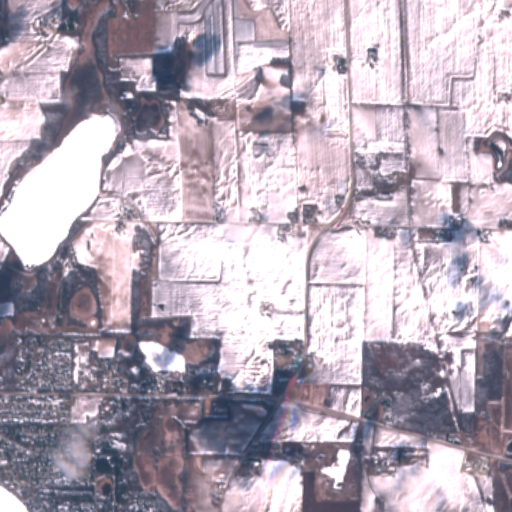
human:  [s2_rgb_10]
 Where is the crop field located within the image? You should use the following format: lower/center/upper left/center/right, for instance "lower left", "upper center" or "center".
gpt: The crop field is located in the lower left of the image.
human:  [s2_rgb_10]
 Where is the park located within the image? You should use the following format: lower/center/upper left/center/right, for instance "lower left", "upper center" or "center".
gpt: The park is located in the lower left of the image.
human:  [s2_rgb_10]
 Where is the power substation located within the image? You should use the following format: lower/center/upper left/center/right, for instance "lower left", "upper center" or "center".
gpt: The power substation is located in the lower right of the image.
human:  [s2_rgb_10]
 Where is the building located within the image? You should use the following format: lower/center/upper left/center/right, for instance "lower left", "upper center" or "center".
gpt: The building is located in the lower left of the image.
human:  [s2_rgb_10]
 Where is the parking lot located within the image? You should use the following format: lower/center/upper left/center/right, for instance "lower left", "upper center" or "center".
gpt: There is no parking lot in the image.